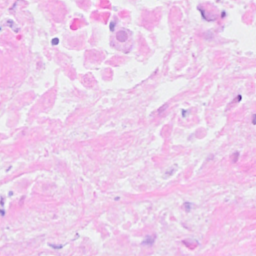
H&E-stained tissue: Breast